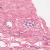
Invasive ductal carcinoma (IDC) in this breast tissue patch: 0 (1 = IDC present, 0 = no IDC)